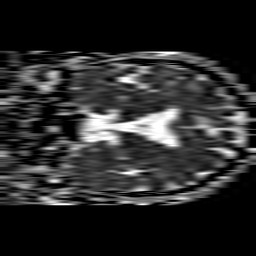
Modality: ADC
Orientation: coronal
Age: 61
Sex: male
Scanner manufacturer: philips
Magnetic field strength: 1.5 T
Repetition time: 3.842 s
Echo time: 0.09719 s